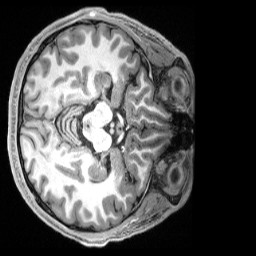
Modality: T1w
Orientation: axial
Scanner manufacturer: siemens
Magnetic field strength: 3 T
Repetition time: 2.5 s
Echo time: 0.00231 s